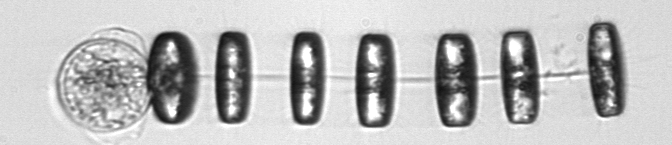
Label: Thalassiosira